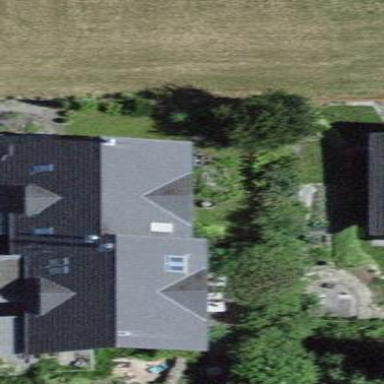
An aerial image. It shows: Residential building.